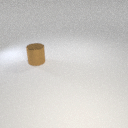
large brown metal cylinder